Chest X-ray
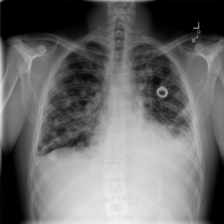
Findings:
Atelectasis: negative
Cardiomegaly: negative
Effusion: positive
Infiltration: negative
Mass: negative
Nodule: positive
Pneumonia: negative
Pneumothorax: negative
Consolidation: negative
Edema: negative
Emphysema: negative
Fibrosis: negative
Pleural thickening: negative
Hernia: negative